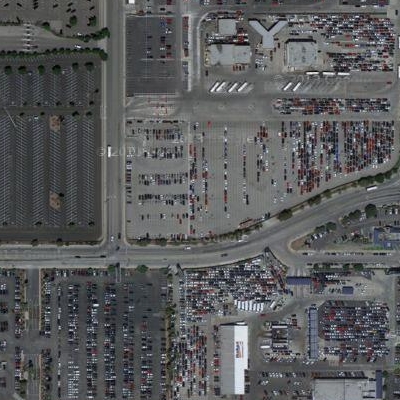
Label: gParking